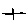
Label: line